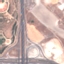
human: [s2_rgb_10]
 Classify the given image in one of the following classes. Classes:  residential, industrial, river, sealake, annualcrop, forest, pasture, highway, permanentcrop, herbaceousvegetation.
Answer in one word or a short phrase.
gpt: Highway